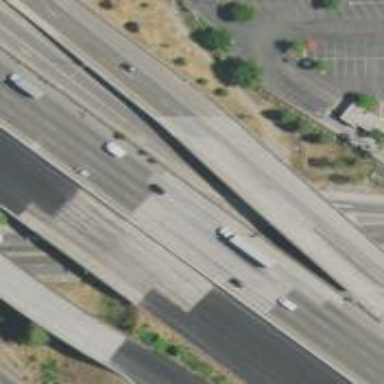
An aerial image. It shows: Motorway bridge.